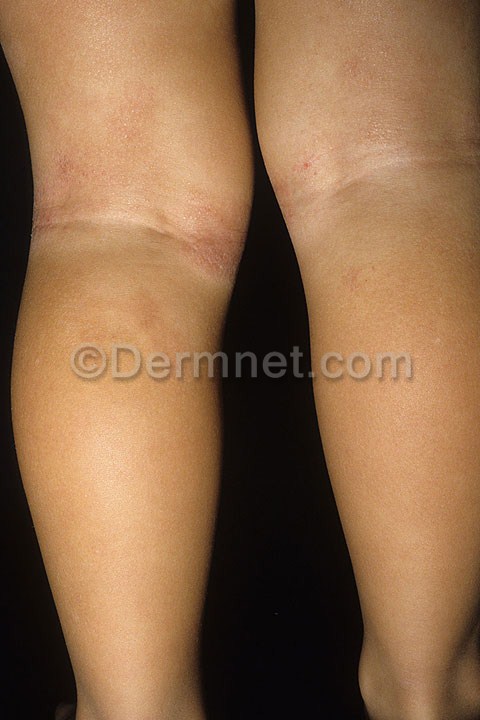
Disease: Atopic Dermatitis Photos